Question:
Hi there!
I recently created a paypal app in paypal developer, I entered informations on the app but still a warning is shown in the 'accept payments' area (see picture). Whats the error? ...there's no description at all!
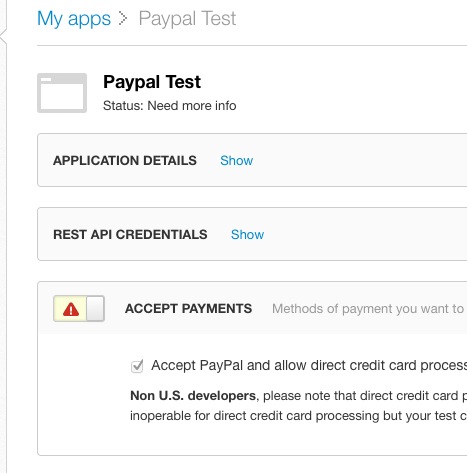
Answer: There is an issue currently where users aren't able to submit new apps on Developer.PayPal.com. There are a couple potential workarounds that you may want to check.
Ensure that your Developer.PayPal.com account has a first and last name associated with it and that you have a "facilitator" account saved in the "Sandbox accounts" section. If you don't have a "facilitator" account you can add one by just creating a new account with the e-mail address formatted like this - xy-facilitator@domain.com
I'll update this thread again when a fix is released or if more information is provided.
Edit: The issue where valid accounts were unable to submit an application should be fixed now. Make sure that the account you're requesting an app for is on this list and you should be good to go: <URL>